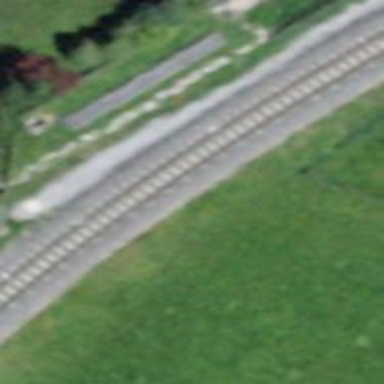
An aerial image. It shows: Narrow-gauge railway with electrified contact line.